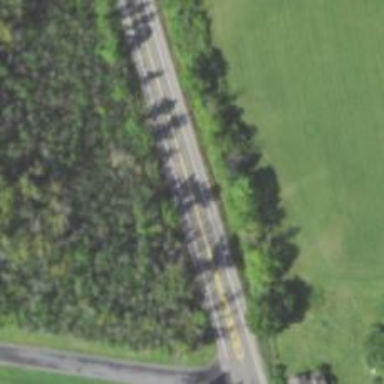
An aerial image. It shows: Asphalt trunk highway.